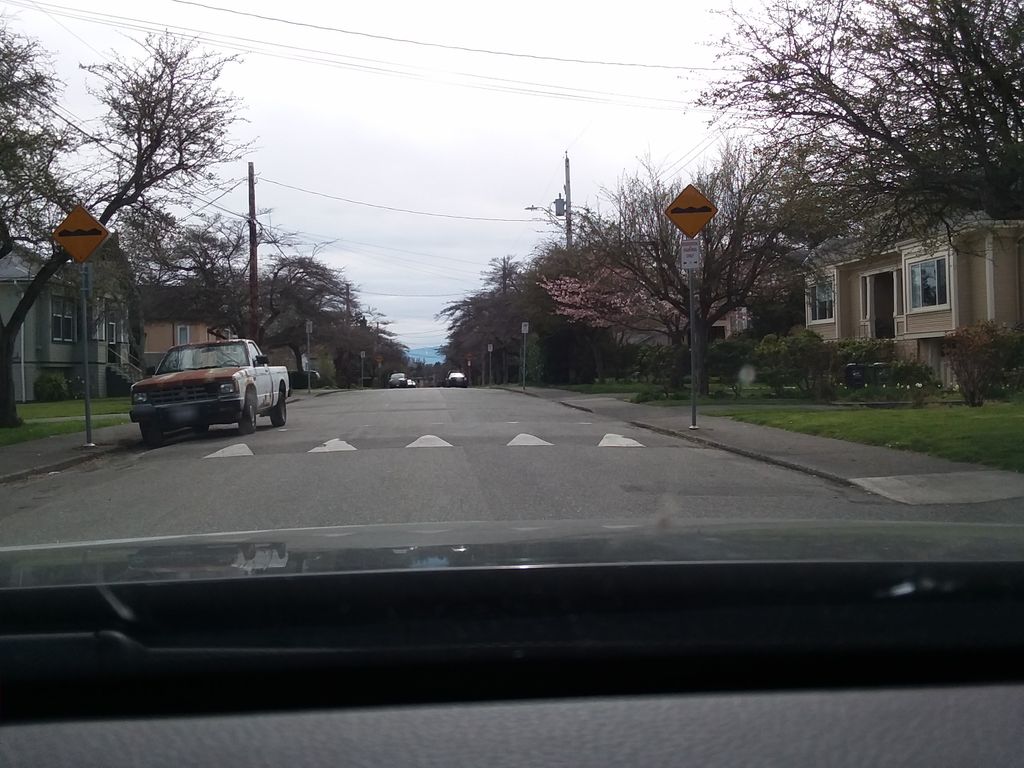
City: victoria